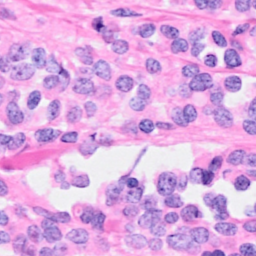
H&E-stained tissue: Breast